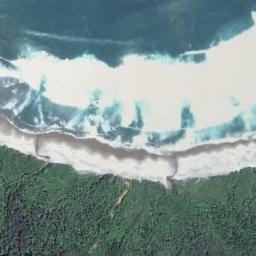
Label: beach